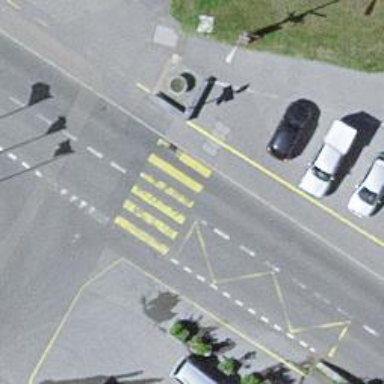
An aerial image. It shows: Uncontrolled crossing on the road.